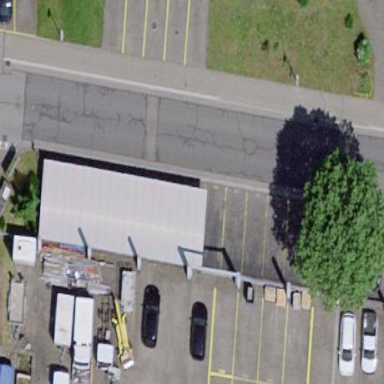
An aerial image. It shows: View of roof of building.